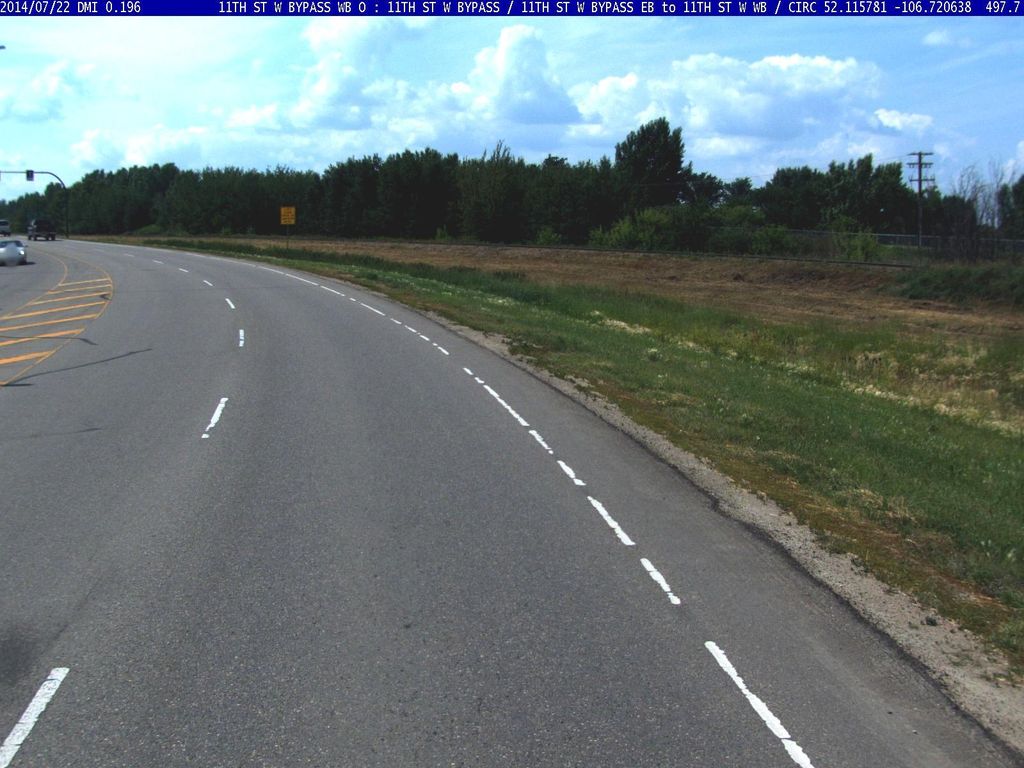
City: saskatoon